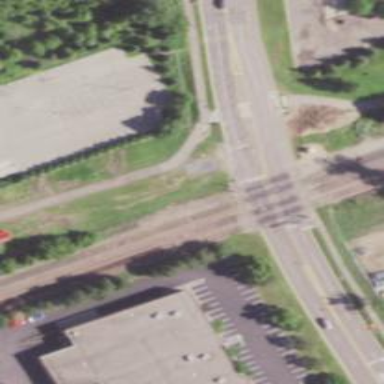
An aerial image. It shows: Railway crossing.